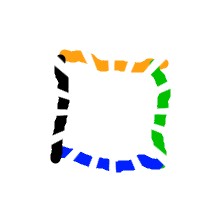
Shape: square